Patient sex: F
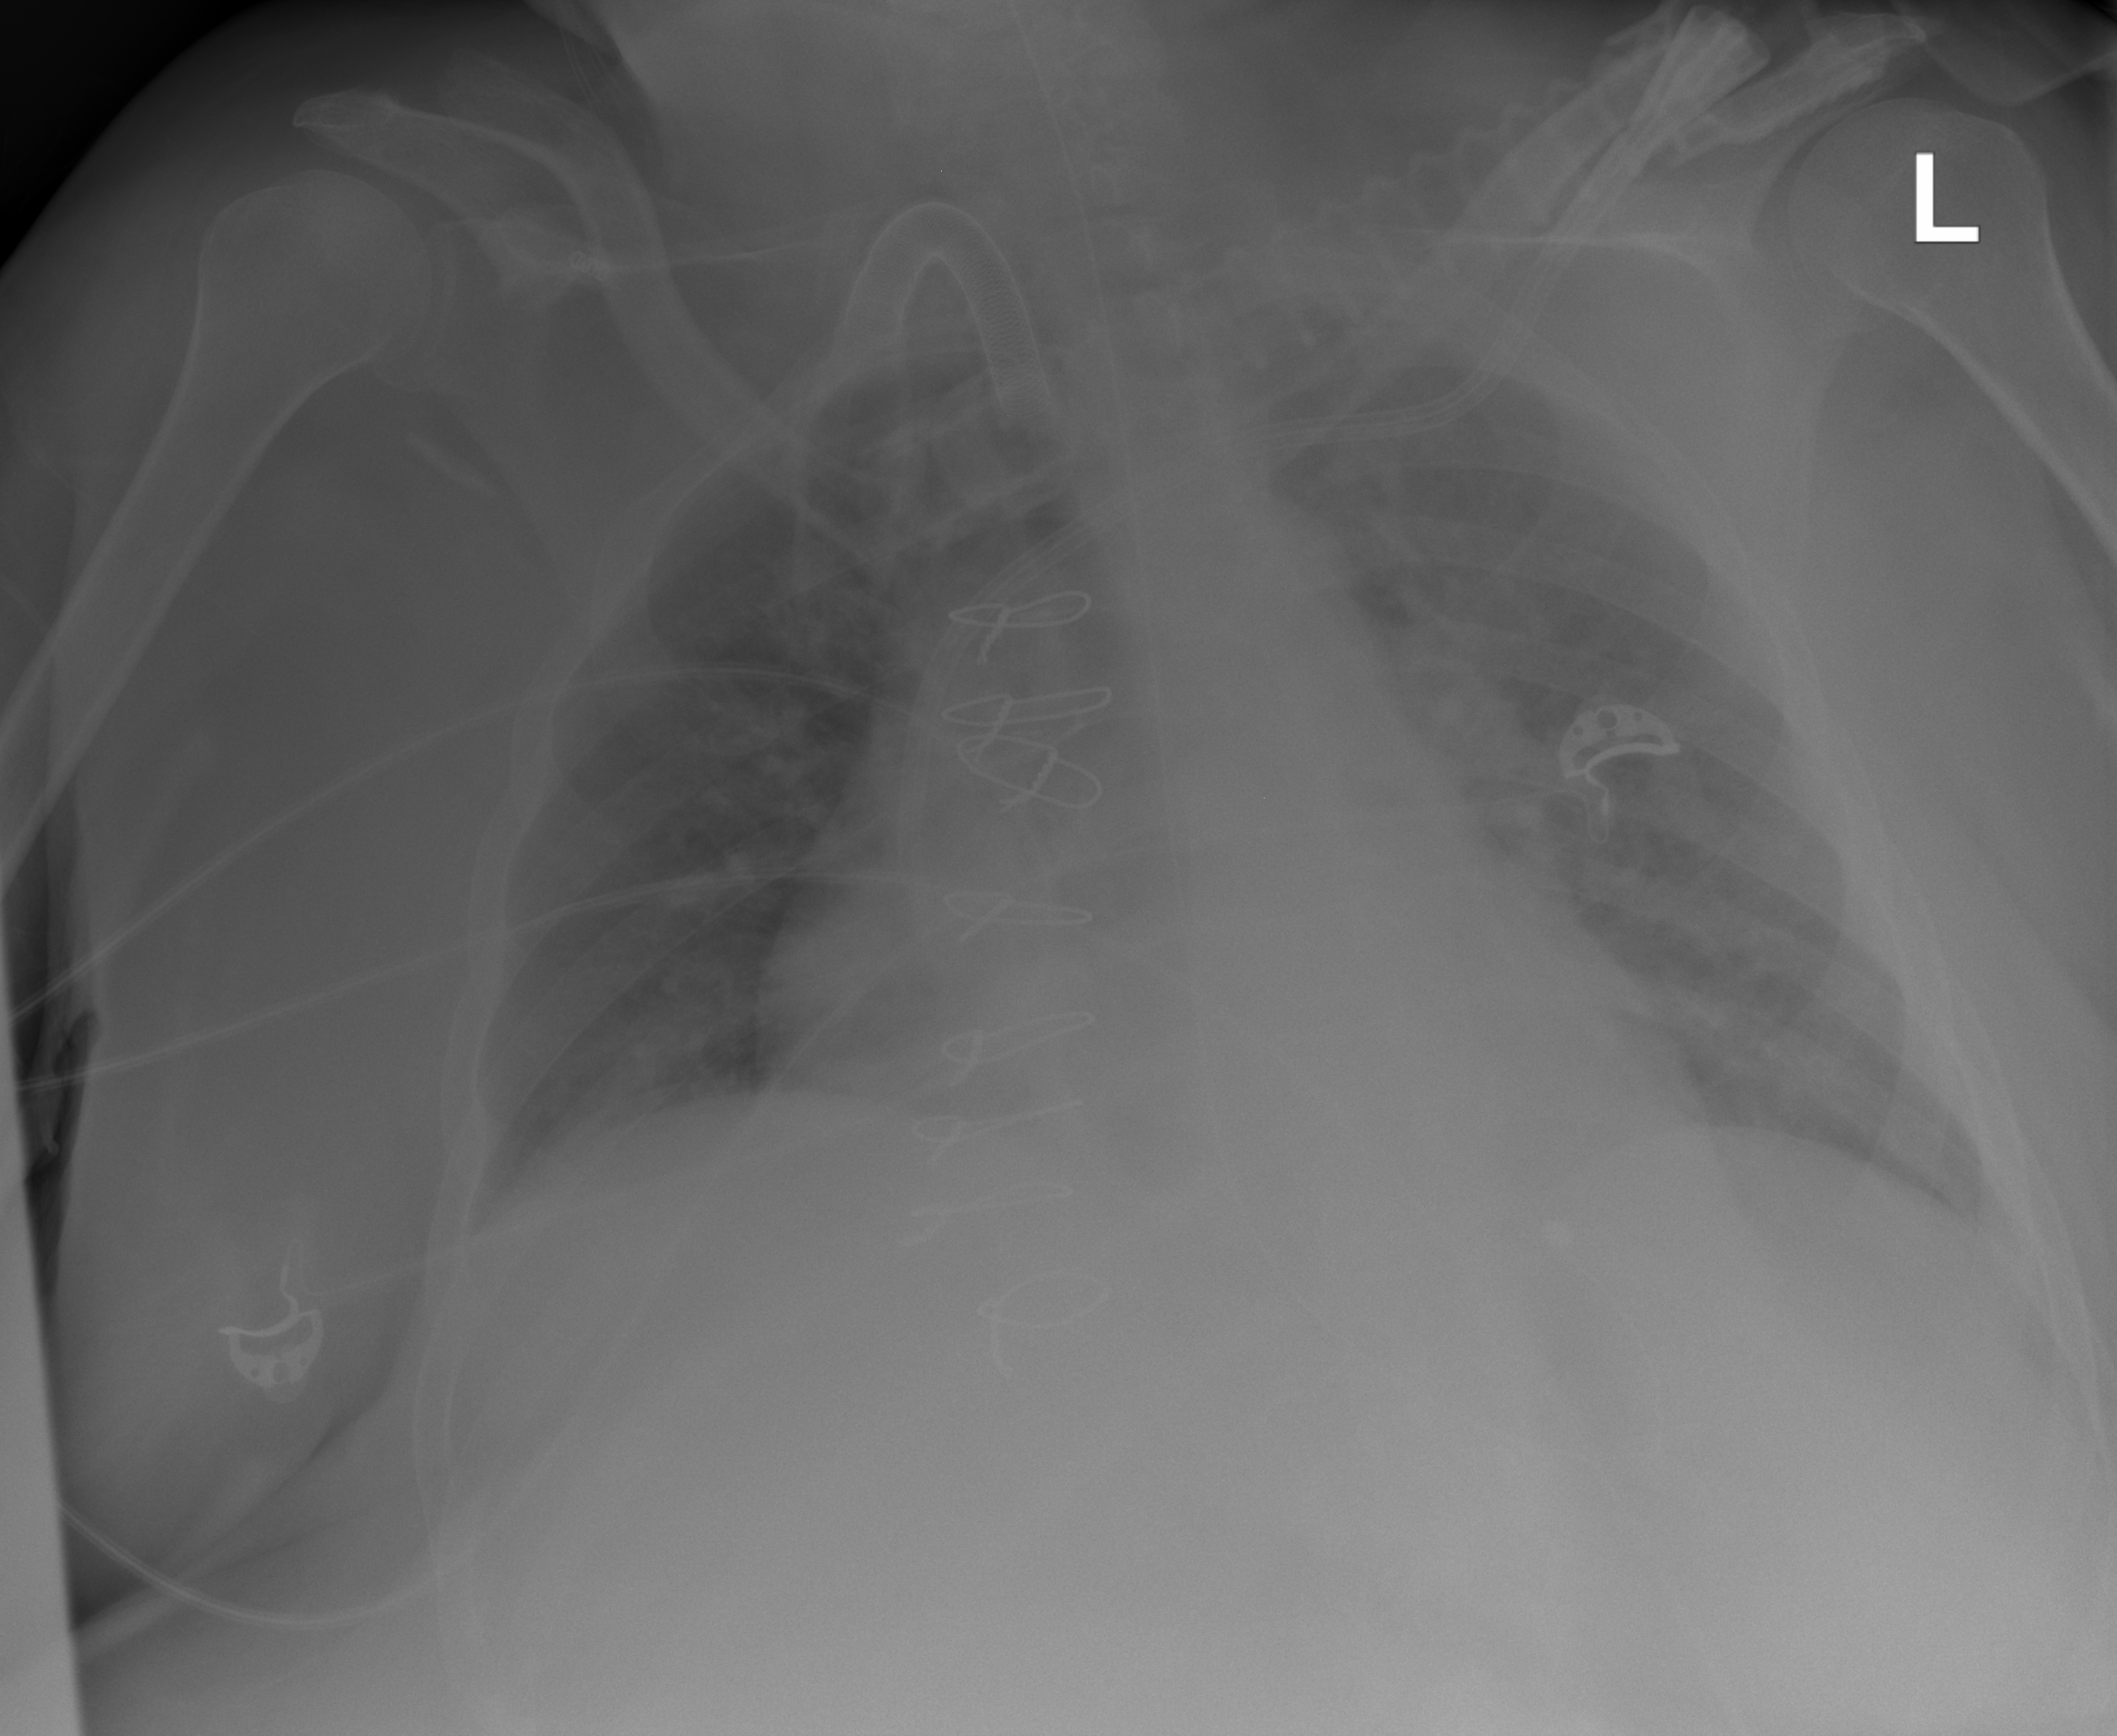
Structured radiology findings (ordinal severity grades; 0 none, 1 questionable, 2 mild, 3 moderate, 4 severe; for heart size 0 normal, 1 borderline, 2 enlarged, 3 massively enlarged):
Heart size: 3
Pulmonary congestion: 2
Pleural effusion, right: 0
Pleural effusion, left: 0
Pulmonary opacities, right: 0
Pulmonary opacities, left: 0
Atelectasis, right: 2
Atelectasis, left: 0